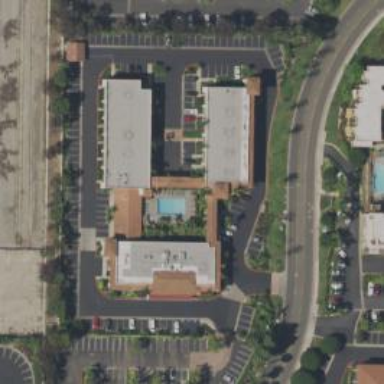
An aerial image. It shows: Building.